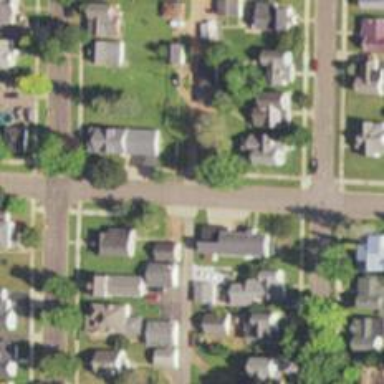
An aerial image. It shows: Alley classified as service road.